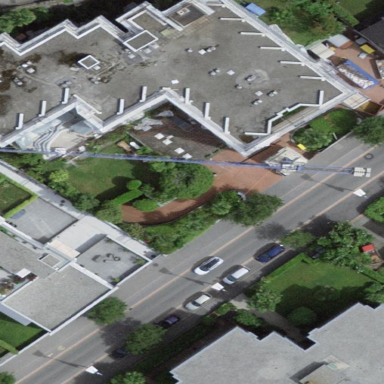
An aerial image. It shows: Hotel building.